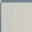
Piece: xx